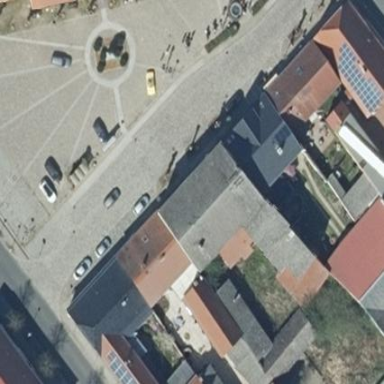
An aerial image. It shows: Gabled building with roof made of black roof tiles. The roof is oriented along the building.